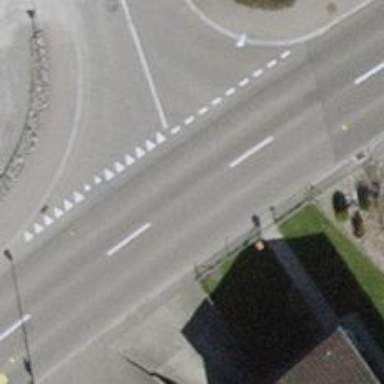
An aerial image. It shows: Road with "give way" sign.